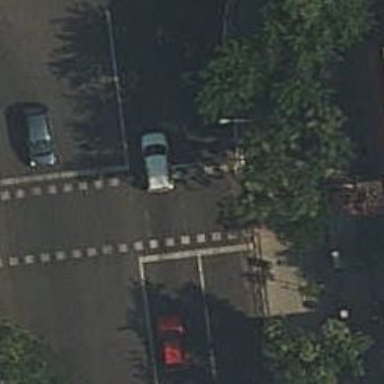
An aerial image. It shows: Public transport stop position.